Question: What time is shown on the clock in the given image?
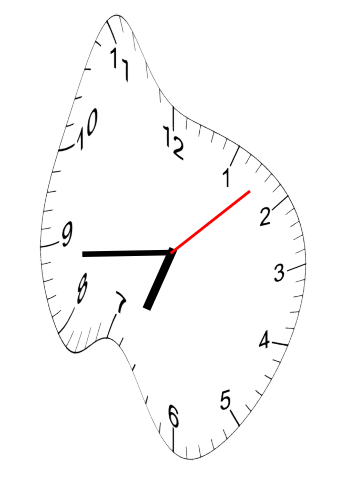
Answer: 06:44:08